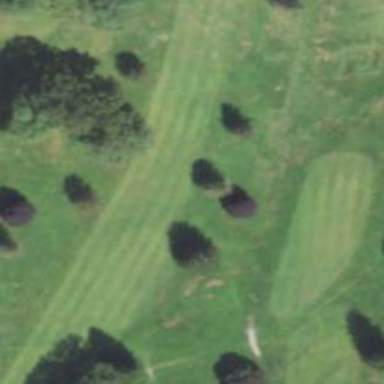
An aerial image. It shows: Golf hole.